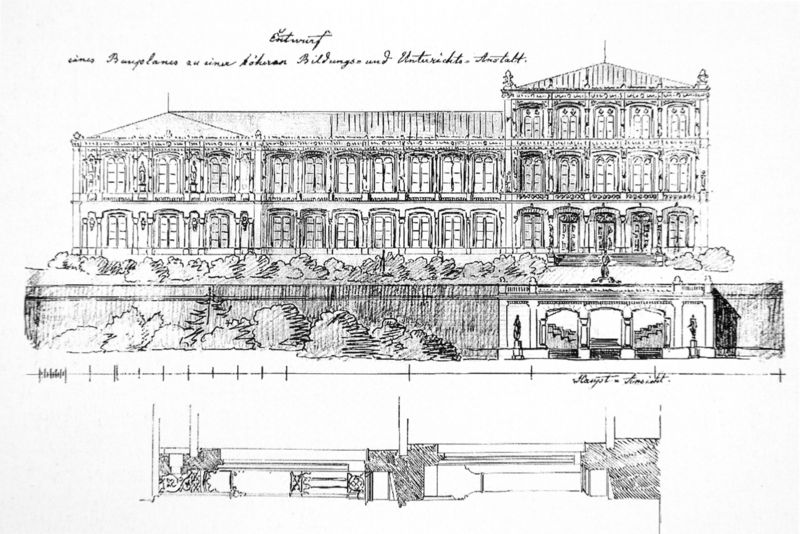
Titel: Entwurf zum Athenäum (heute Maximilianeum) in München
Künstler: Georg Friedrich Ziebland
Standort: München
Institution: Stadtmuseum, Graphische Sammlung
Schlagwörter: baum, weiß, bäume, dreieck, grün, menschen, fenster, glas, grau, schwarz, skizze, säulen, tür, zeichnung, anlage, dach, gebäude, gras, haus, park, schloss, alt, wand, architektur, mensch, bild, strauch, busch, büsche, kirche, sträucher, figur, brunnen, turm, garten, skulptur, statue, schrift, ansicht, fassade, schule, giebel, mauer, graphik, linien, figuren, rundbogen, treppe, treppen, seitenansicht, deutsch, stufen, striche, tor, aufsicht, eingang, keller, tusche, dunkelgrau, münchen, palast, druck, schwarz weiss, schraffur, seite, buchstaben, beschriftung, überschrift, reihe, bleistift, räume, entwurf, tore, sims, skulpturen, büme, risalit, statuen, hellgrau, zeichnen, simse, historismus, geschosse, plan, achse, lineal, sträcuher, stockwerke, brunne, handschrift, klassizistisch, grundriss, palais, massstab, aufriss, architekturzeichnung, bauzeichnung, profanbau, bauplan, architekt, aufteilung, torbögen, fundament, erhöht, bogenfenster, fensterachse, genau, dachkonstruktion, rhythmus, maximilianeum, fensterreihe, universität, anstalt, blitzableiter, auriss, architetur, schulbau, unterrichts-anstalt, tir, eingnag, fanter, streppen, bildungs- und unterrichtsanstalt, handshrift, treüüe, b+sche, bildungsanstalt